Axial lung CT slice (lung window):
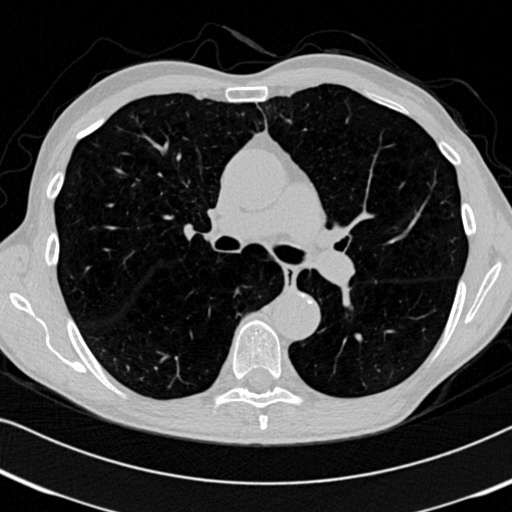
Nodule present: no